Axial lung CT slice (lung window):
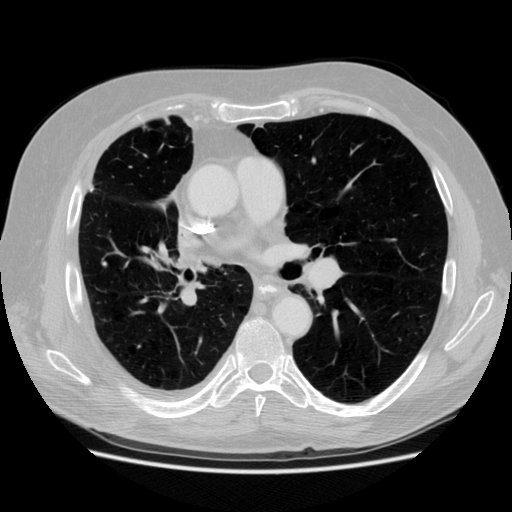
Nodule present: yes
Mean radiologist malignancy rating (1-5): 1